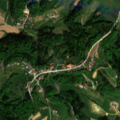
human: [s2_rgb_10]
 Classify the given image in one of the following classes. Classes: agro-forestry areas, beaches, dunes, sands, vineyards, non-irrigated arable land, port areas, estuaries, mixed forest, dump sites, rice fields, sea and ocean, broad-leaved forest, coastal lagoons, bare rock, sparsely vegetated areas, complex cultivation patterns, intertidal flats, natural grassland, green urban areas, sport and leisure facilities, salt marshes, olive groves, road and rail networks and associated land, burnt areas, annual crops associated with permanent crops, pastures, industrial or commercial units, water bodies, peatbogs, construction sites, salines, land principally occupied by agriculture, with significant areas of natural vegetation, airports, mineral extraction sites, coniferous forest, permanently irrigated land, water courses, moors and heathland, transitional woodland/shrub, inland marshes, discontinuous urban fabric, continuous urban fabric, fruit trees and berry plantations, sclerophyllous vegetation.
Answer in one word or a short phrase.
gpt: pastures, complex cultivation patterns, land principally occupied by agriculture, with significant areas of natural vegetation, broad-leaved forest, mixed forest